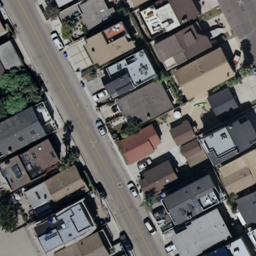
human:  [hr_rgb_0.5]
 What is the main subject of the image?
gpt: dense residential